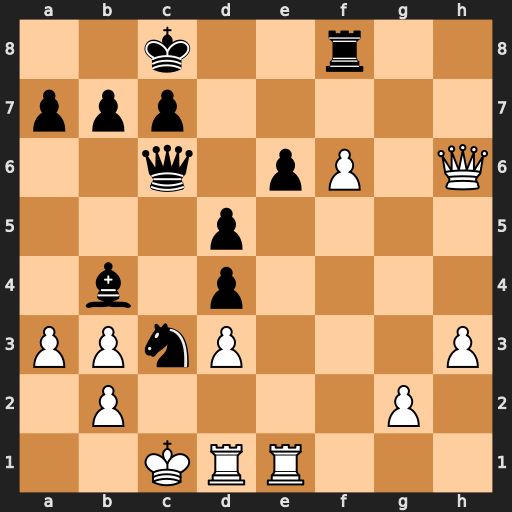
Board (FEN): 2k2r2/ppp5/2q1pP1Q/3p4/1b1p4/PPnP3P/1P4P1/2KRR3
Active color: w
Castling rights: -
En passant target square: -
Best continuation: axb4 Rxf6 Qh8+